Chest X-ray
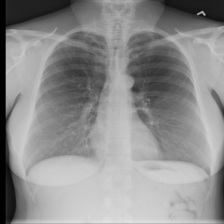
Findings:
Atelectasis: negative
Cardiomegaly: negative
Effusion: negative
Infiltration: negative
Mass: negative
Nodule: negative
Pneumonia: negative
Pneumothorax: negative
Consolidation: negative
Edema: negative
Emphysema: negative
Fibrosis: negative
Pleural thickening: negative
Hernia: negative